Question: I have been working on a WP7 app, it's image gallery app, with basic zooming and flick gestures implemented.
For test purposes I compiled the app with offline images(their filenames are numbered) set to Content and accessed them via hard coded string (which will be replaced later).
But came to realize that app consumes a lot of memory. I thought it was due to images and found <URL>; images were always caching. I used the code from the blog to rectify this. Still memory is not released, although rate of consumption did go down.
For final attempt I created another test app with basic feature 2 button for navigation and image control for images, just to make sure it was not my gesture codes that could be the problem.
This is the xaml
'''
<Grid x:Name="LayoutRoot" Background="Transparent">
<Grid.RowDefinitions>
<RowDefinition Height="*" />
<RowDefinition Height="Auto" />
</Grid.RowDefinitions>
<Image Grid.Row="0" x:Name="ImageHolder" Height="Auto" Width="Auto" Stretch="Uniform" Tap="image_Tap" />
<TextBlock x:Name="MemUsage" />
<StackPanel Grid.Row="1" Orientation="Horizontal">
<Button x:Name="PrevButton" Content="Prev" Width="240" Click="btnPrev_Click"/>
<Button x:Name="NextButton" Content="Next" Width="240" Click="btnNext_Click"/>
</StackPanel>
</Grid>
'''
This is the .cs file
'''
const int PAGE_COUNT = 42;
int pageNum = 0;
public MainPage()
{
InitializeComponent();
RefreshImage();
}
private void btnPrev_Click(object sender, RoutedEventArgs e)
{
pageNum = (PAGE_COUNT + pageNum - 1) % PAGE_COUNT; // cycle to prev image
RefreshImage();
}
private void btnNext_Click(object sender, RoutedEventArgs e)
{
pageNum = (PAGE_COUNT + pageNum + 1) % PAGE_COUNT; // cycle to next image
RefreshImage();
}
private void image_Tap(object sender, GestureEventArgs e)
{
RefreshTextData();
}
private void RefreshImage()
{
BitmapImage image = ImageHolder.Source as BitmapImage;
ImageHolder.Source = null;
if (image != null)
{
image.UriSource = null;
image = null;
}
ImageHolder.Source = new BitmapImage(new Uri("000\image" + (pageNum + 1).ToString("D3") + ".jpg", UriKind.Relative));
RefreshTextData();
}
private void RefreshTextData()
{
MemUsage.Text = "Device Total Memory = " + (long)DeviceExtendedProperties.GetValue("DeviceTotalMemory") / (1024 * 1024)
+ "
Current Memory Usage = " + (long)DeviceExtendedProperties.GetValue("ApplicationCurrentMemoryUsage") / (1024 * 1024)
+ "
Peak Memory Usage = " + (long)DeviceExtendedProperties.GetValue("ApplicationPeakMemoryUsage") / (1024 * 1024);
}
'''
But still memory leak is there and I can't pin point it. I am having a hard time finding it. Memory profiler shows that I have many instances of a string, and I can't interpret that.
Few Points:
- - - -

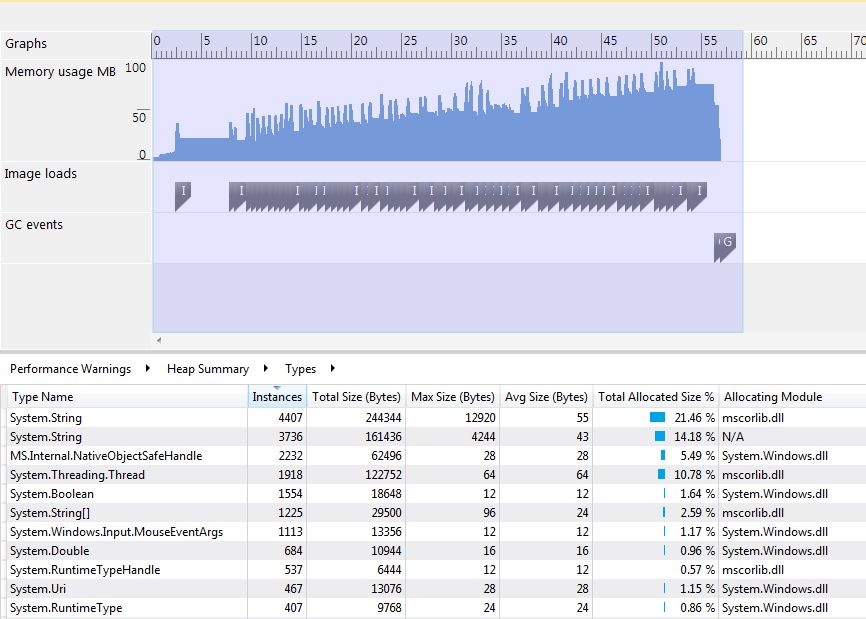
Answer: I have the same kind of app, with the next/previous picture buttons. And I had exactly the same memory leak, which has driven me mad.
I still haven't been able to find the root cause, but I've managed to bypass it with a ugly hack. When displaying the next picture, I force the old image source to load an invalid picture, thus freeing the memory. I don't understand why removing all references and calling the garbage collector isn't enough, there must be another reference kept internally somewhere.
Anyway, here is the hack:
'''
private void DisposeImage(BitmapImage image)
{
if (image != null)
{
try
{
using (var ms = new MemoryStream(new byte[] { 0x0 }))
{
image.SetSource(ms);
}
}
catch (Exception)
{
}
}
}
'''
You can call it for instance in your 'RefreshImage' method:
'''
private void RefreshImage()
{
BitmapImage image = ImageHolder.Source as BitmapImage;
ImageHolder.Source = null;
DisposeImage(image);
ImageHolder.Source = new BitmapImage(new Uri("000\image" + (pageNum + 1).ToString("D3") + ".jpg", UriKind.Relative));
RefreshTextData();
}
'''
Kinda ashamed to use that, but at least it seems to work.